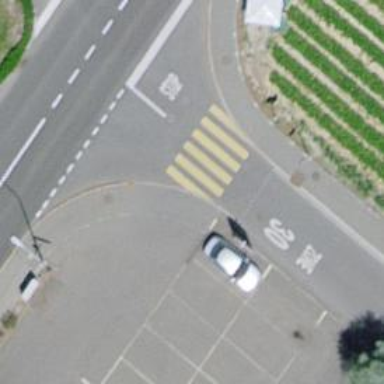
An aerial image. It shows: Marked crossing with zebra stripes on the road.